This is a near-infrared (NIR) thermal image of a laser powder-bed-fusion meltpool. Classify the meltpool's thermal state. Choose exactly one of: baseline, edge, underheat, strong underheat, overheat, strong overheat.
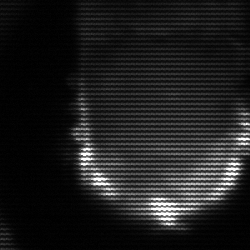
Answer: baseline